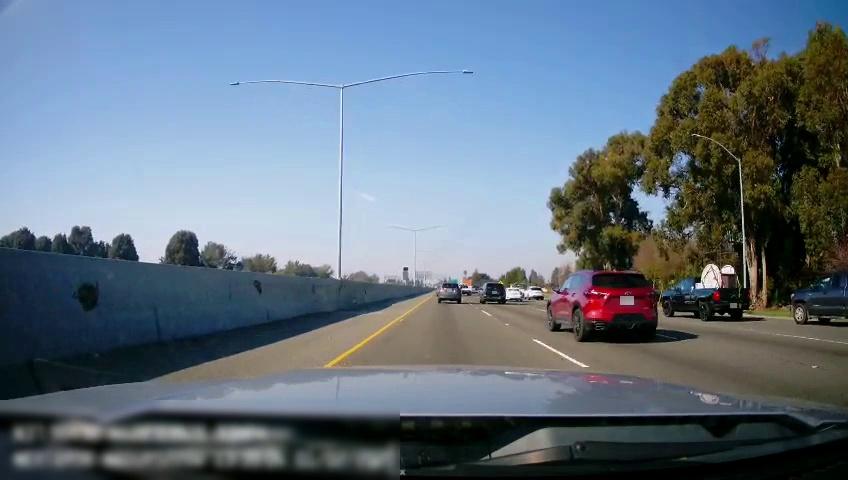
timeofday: Day
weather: Sunny
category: Drivable Space
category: Vehicles | SUV
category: Vehicles | SUV
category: Vehicles | SUV
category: Vehicles | Truck
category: Vehicles | Truck
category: Vehicles | Truck
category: Vehicles | Car
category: Vehicles | Car
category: Lanes | Current Lane
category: Lanes | Current Lane
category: Lanes | Alternate Lane
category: Lanes | Alternate Lane
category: Traffic | Signs